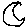
Label: moon